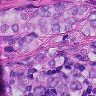
Metastatic tissue present: yes